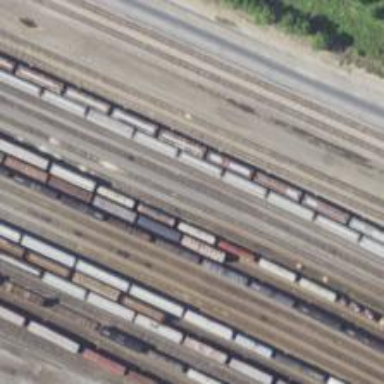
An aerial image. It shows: Railway yard in service.